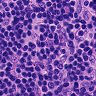
Metastatic tissue present: no